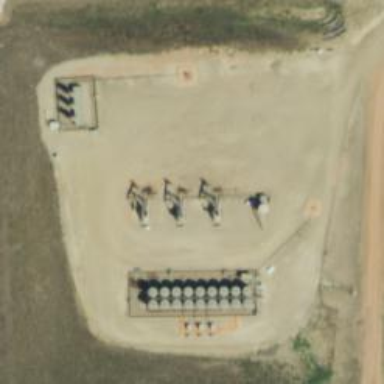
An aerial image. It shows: Petroleum well that is man-made.